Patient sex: M
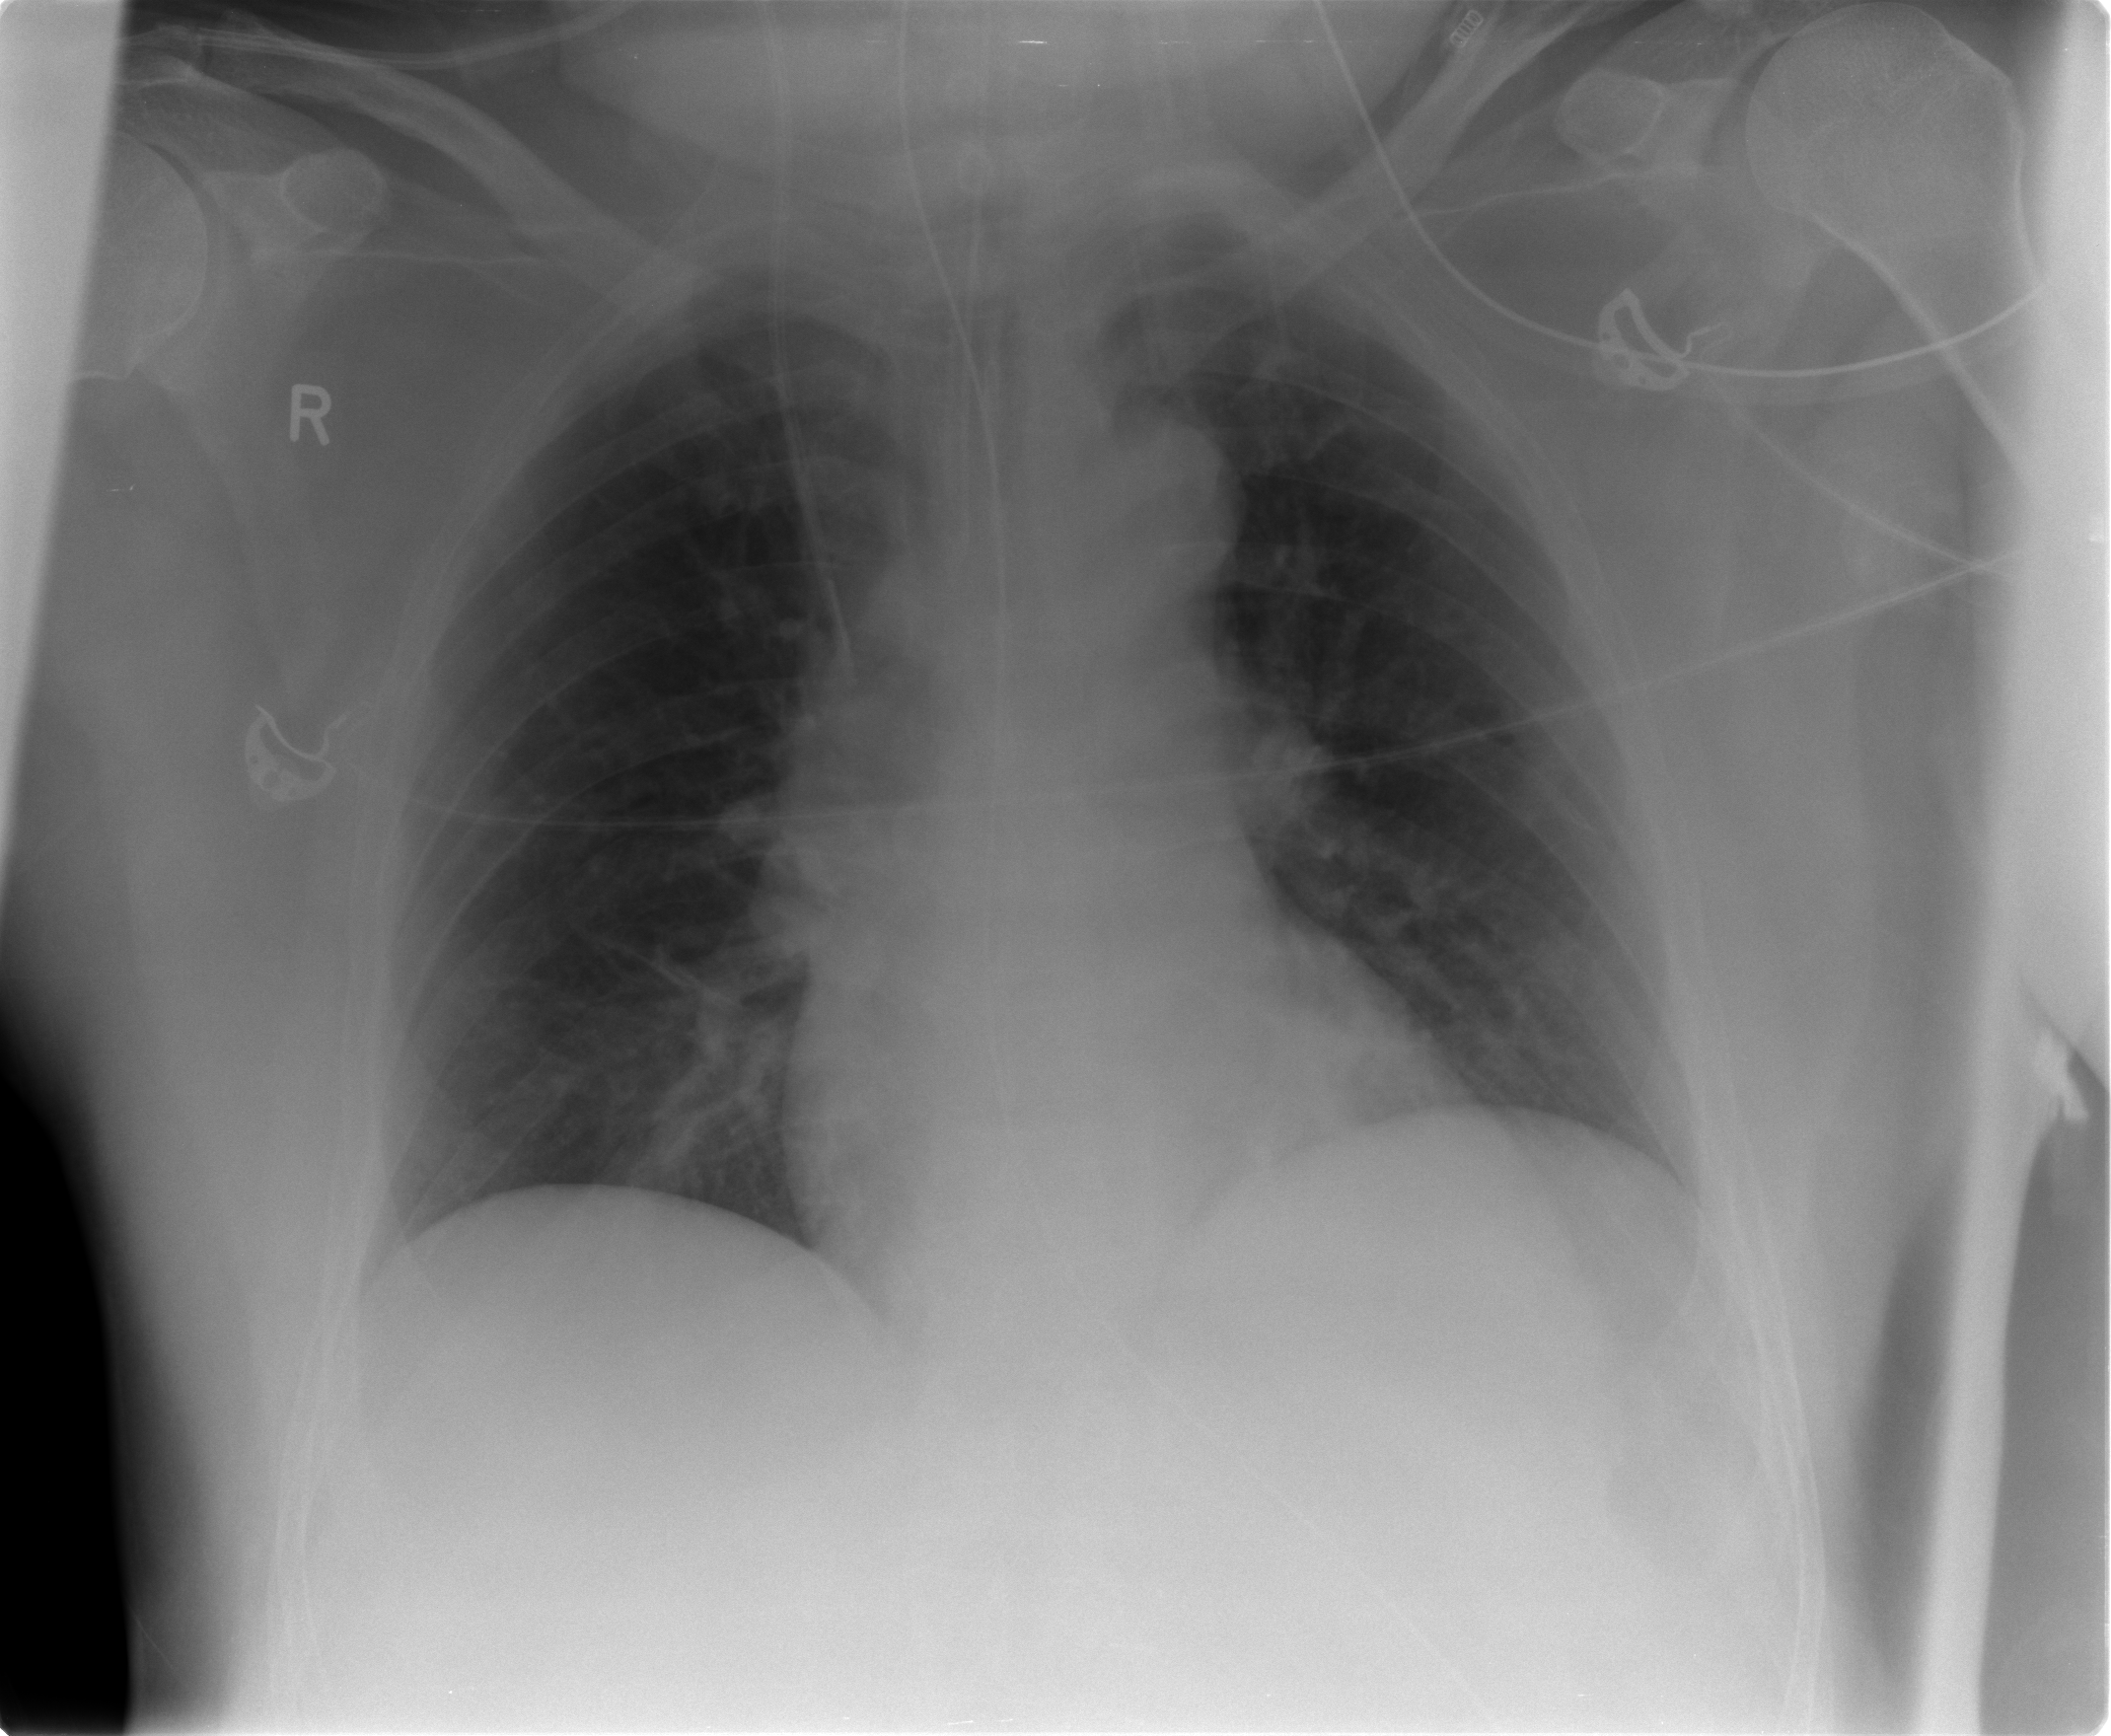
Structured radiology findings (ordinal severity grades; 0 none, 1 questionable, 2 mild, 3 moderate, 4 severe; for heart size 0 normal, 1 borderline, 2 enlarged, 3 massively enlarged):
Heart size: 1
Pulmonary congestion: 0
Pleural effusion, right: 0
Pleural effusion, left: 0
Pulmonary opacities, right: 0
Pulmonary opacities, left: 0
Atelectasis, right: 1
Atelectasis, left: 1